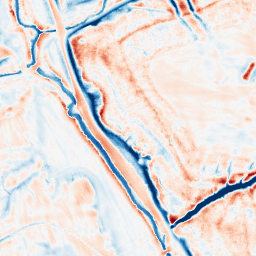
Category: edge_preserving
Decomposition family: bilateral
Decomposition parameters: d: 21
sigma_color: 50
sigma_space: 100
Upsampling method: lanczos
Upsampling parameters: scale: 4
Upsampling scale: 4